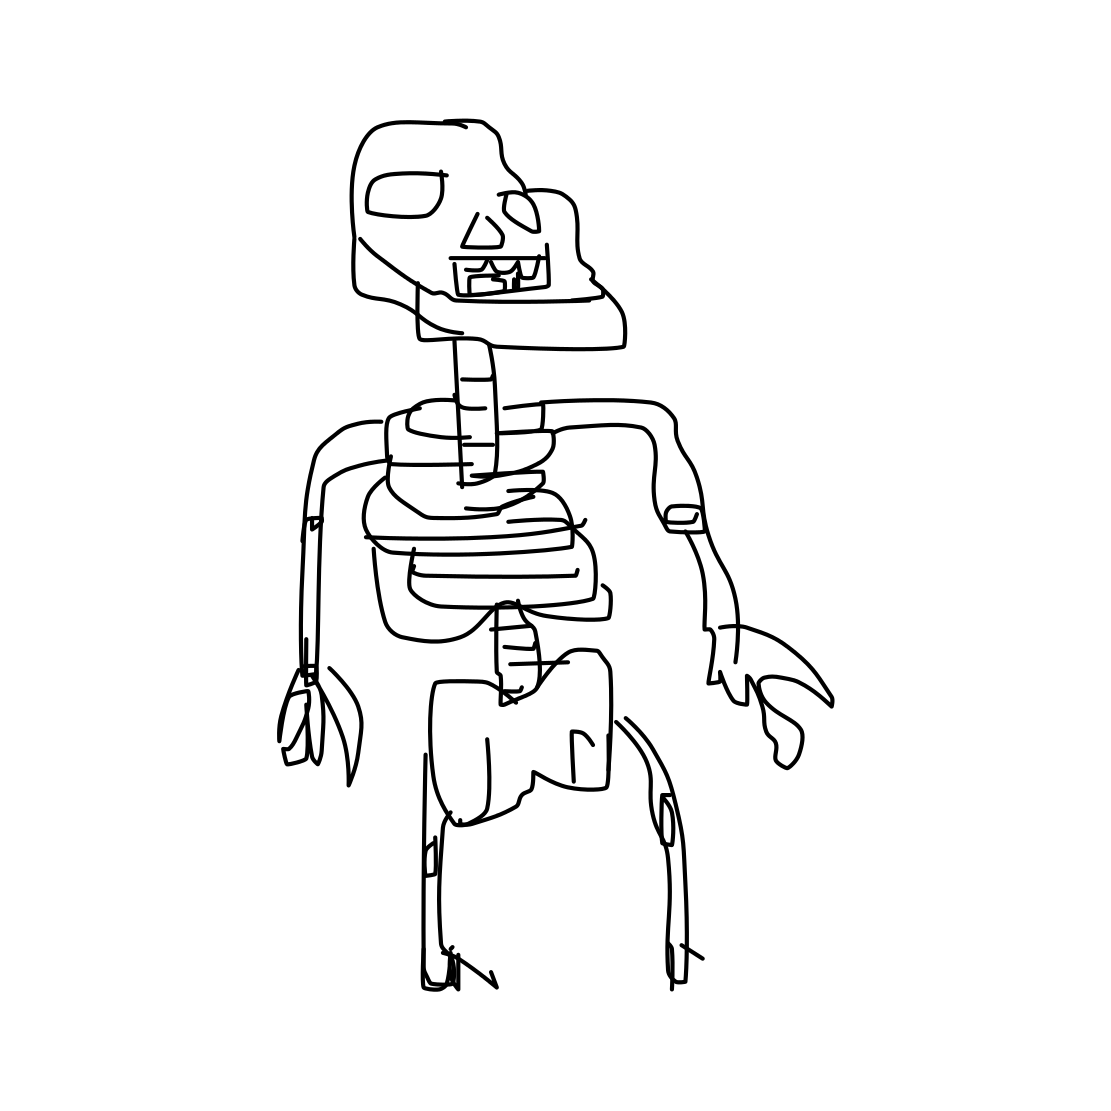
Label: human-skeleton